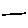
Label: line